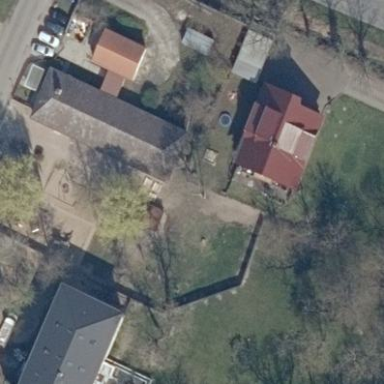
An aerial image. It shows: Kindergarten building.